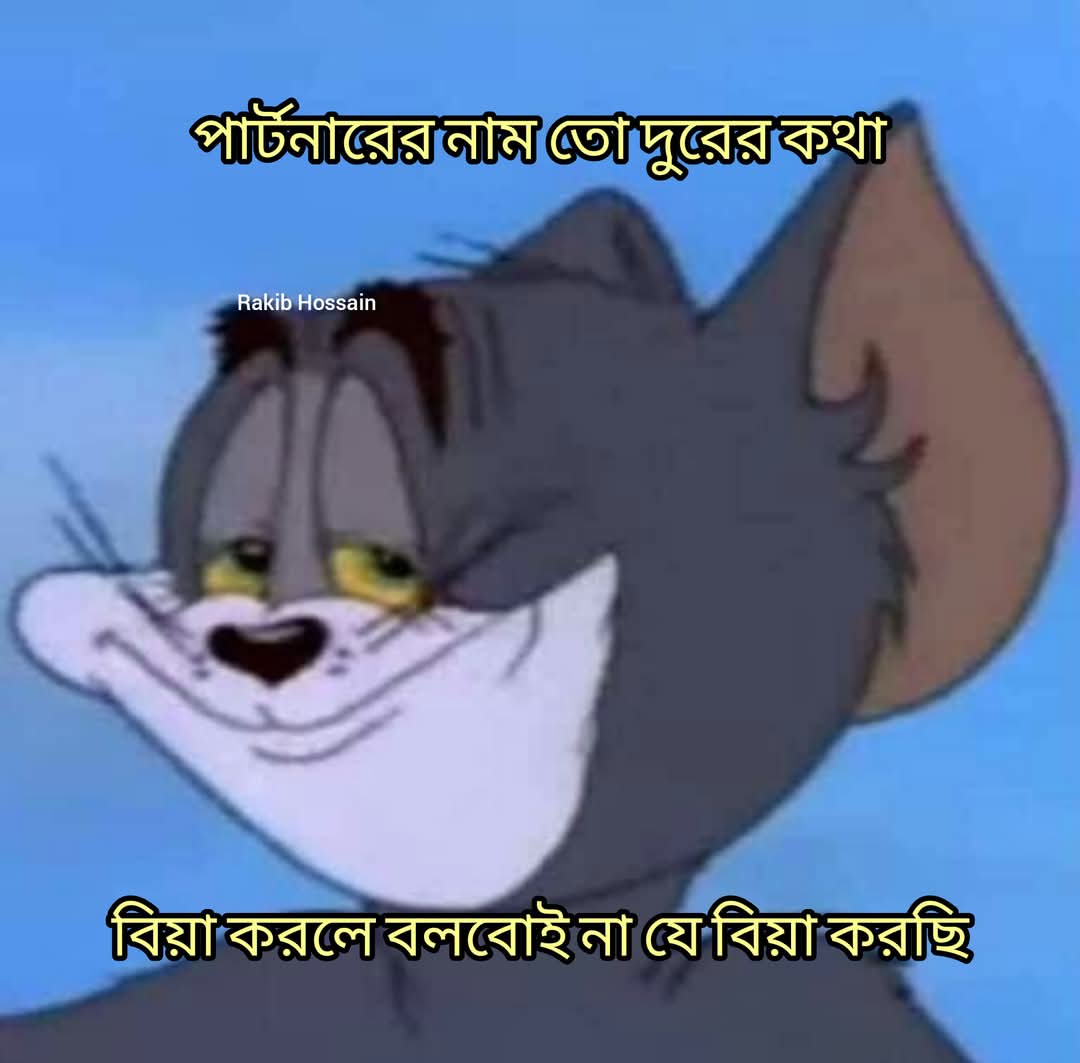
Text: পার্টনারের নাম তো দুরের কথা
বিয়া করলে বলবোই না যে বিয়া করছি
Label: Non Hate